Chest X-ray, AP view. Patient: 69 years old, sex M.
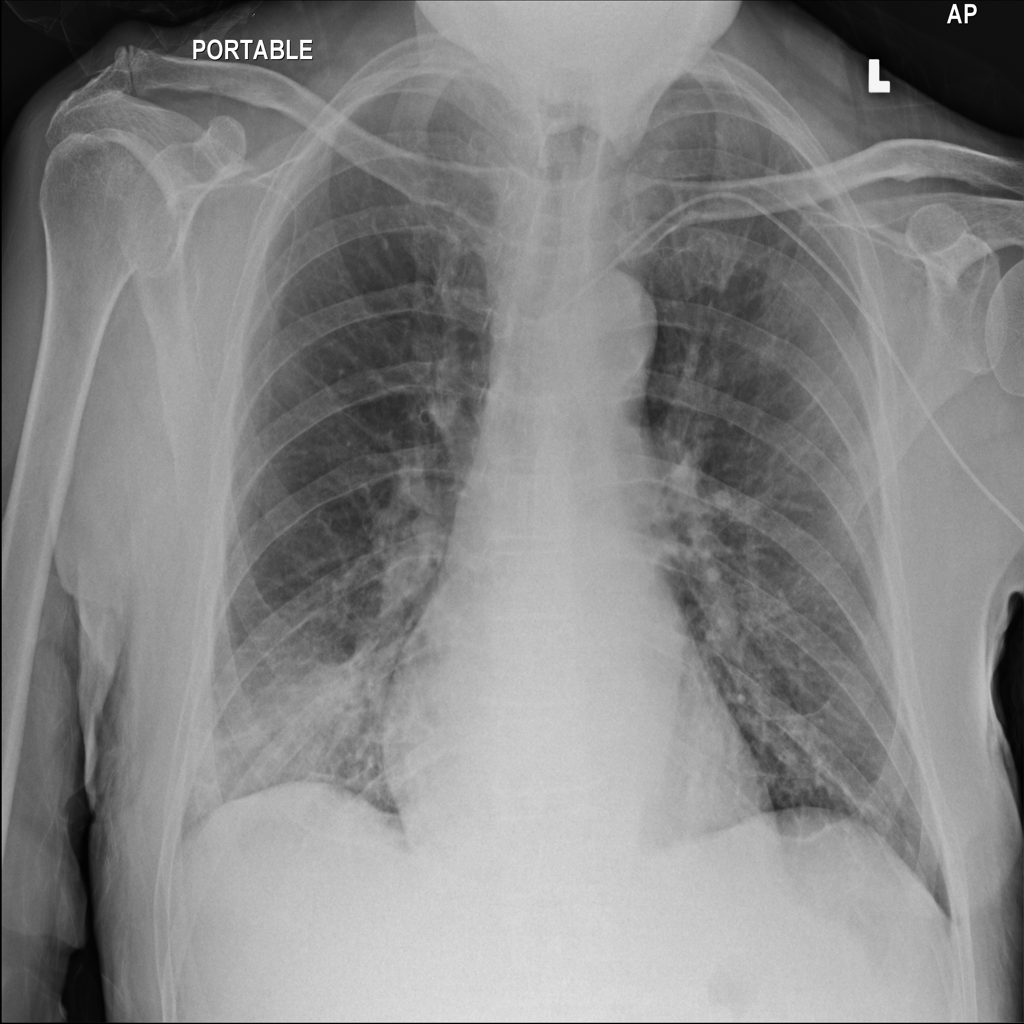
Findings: No Finding